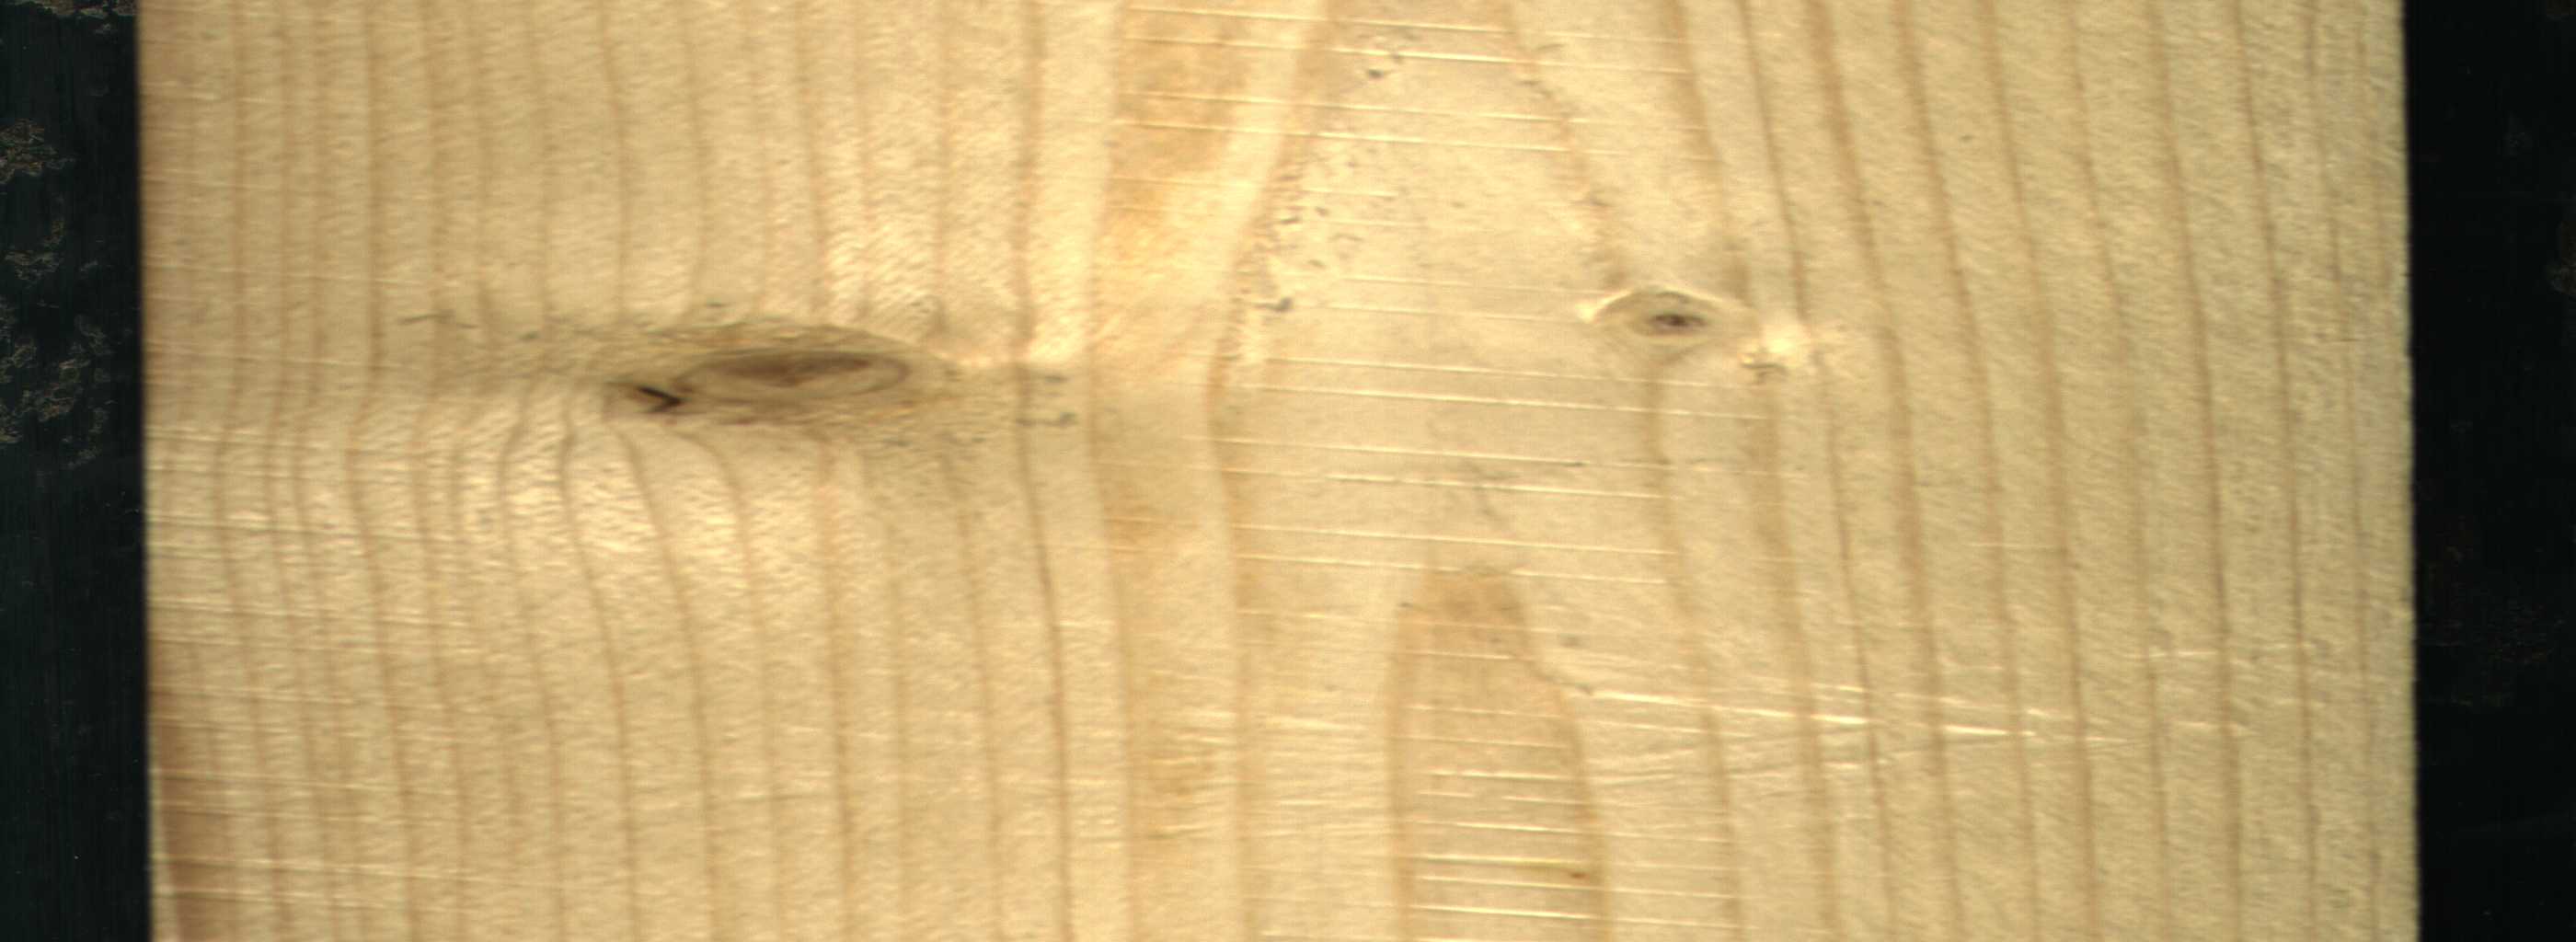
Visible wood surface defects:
Dead_Knot
Live_Knot
Live_Knot